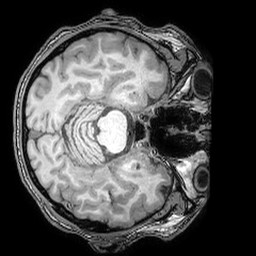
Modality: T1w
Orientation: axial
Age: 32
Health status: ill
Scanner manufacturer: philips
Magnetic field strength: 3 T
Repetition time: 0.007 s
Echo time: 0.0035 s